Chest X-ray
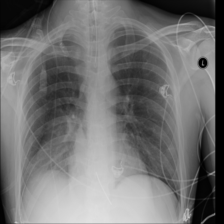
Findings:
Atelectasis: positive
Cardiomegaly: negative
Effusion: negative
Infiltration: positive
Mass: negative
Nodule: negative
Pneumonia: negative
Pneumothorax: negative
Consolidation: negative
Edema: negative
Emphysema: negative
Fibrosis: negative
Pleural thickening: negative
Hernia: negative